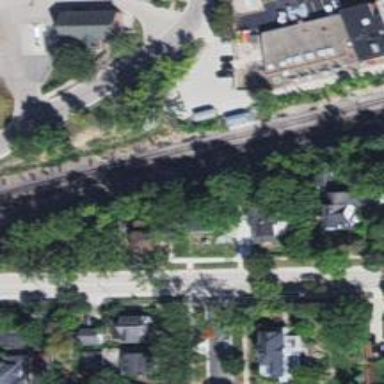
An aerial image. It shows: Railroad crossover.